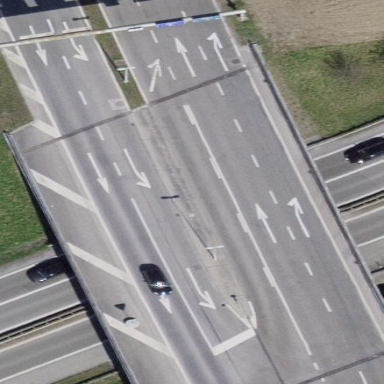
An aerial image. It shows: Man-made bridge.